Question: I'm trying to create an animation like the one in this gif :

Here is my HTML/SVG/CSS :
'''
<!DOCTYPE html>
<html>
<head>
<title>svg animation logo</title>
<style>
path,
line,
circle {
fill: none;
stroke: #164a07;
stroke-width: 4;
}
svg {
background: #9bc345;
}
</style>
</head>
<body>
<svg width="180" height="180" version="1.1" xmlns="http://www.w3.org/2000/svg" xmlns:xlink="http://www.w3.org/1999/xlink">
<g id="squars">
<path id="sq3" d="m 55.693069,108.71287 20.940594,0.44555 0.891089,21.38613 -21.831683,-0.44554 z"/>
<path id="sq2" d="m 54.56835,75.965348 20.940594,0.44555 0.891089,21.386127 -21.831683,-0.44554 z"/>
<path id="sq1" d="m 55.459439,43.886141 20.940594,0.44555 0.891089,21.386127 -21.831683,-0.44554 z"/>
</g>
<g id="ticks">
<path id="tick1" d="m 60.136501,49.945523 6.237623,7.79703 c 0,0 6.014852,-16.930694 12.252476,-16.707921 6.237623,0.222772 -0.222773,0.222772 -0.222773,0.222772"/>
<path id="tick2" d="m 60.816832,82.871287 6.237623,7.79703 c 0,0 6.014852,-16.930694 12.252476,-16.707921 6.237623,0.222772 -0.222773,0.222772 -0.222773,0.222772"/>
<path id="tick3" d="m 60.359273,<PHONE> 6.237623,7.79703 c 0,0 6.014852,-16.93069 12.252476,-16.70792 6.237623,0.22277 -0.222773,0.22277 -0.222773,0.22277"/>
</body>
</html>
'''
I can hide the checkmarks with a mask :
'''
<defs>
<mask id="mmm">
<rect width="180" height="50" x="0" y="92" fill="black" />
<rect width="180" height="98" x="0" y="0" fill="white" />
</mask>
</defs>
'''
But I can't figure out how to have them animate in. I think that I need to use '<animateTransform attributeName="transform"' but I don't really understand how to do it. Can someone please help me with this?
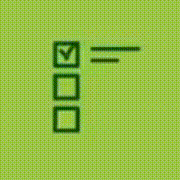
Answer: I think that it would make more sense to animate the <URL>. With that, you can control the part of the path that should be visible. The 'pathLength' attribute determines the full length of the path and then the first value in the 'stroke-dasharray' attribute controls the length of the stroke.
I "chained" together all the animation, so that they begin one after the other.
'''
path,
line,
circle {
fill: none;
stroke: #164a07;
stroke-width: 4;
}
svg {
background: #9bc345;
}
'''
'''
<svg width="180" height="180" version="1.1" xmlns="http://www.w3.org/2000/svg">
<g id="squars">
<path id="sq3" d="m 55.693069,108.71287 20.940594,0.44555 0.891089,21.38613 -21.831683,-0.44554 z"/>
<path id="sq2" d="m 54.56835,75.965348 20.940594,0.44555 0.891089,21.386127 -21.831683,-0.44554 z"/>
<path id="sq1" d="m 55.459439,43.886141 20.940594,0.44555 0.891089,21.386127 -21.831683,-0.44554 z"/>
</g>
<g id="ticks">
<path id="tick1" d="m 60.136501,49.945523 6.237623,7.79703 c 0,0 6.014852,-16.930694 12.252476,-16.707921 6.237623,0.222772 -0.222773,0.222772 -0.222773,0.222772" pathLength="10" stroke-dasharray="0 10">
<animate id="ani1" attributeName="stroke-dasharray" begin="1s" values="0 10;10 10" dur="1.5s" fill="freeze" />
</path>
<path id="tick2" d="m 60.816832,82.871287 6.237623,7.79703 c 0,0 6.014852,-16.930694 12.252476,-16.707921 6.237623,0.222772 -0.222773,0.222772 -0.222773,0.222772" pathLength="10" stroke-dasharray="0 10">
<animate id="ani2" attributeName="stroke-dasharray" begin="ani1.end" values="0 10;10 10" dur="1.5s" fill="freeze" />
</path>
<path id="tick3" d="m 60.359273,<PHONE> 6.237623,7.79703 c 0,0 6.014852,-16.93069 12.252476,-16.70792 6.237623,0.22277 -0.222773,0.22277 -0.222773,0.22277" pathLength="10" stroke-dasharray="0 10">
<animate id="ani3" attributeName="stroke-dasharray" begin="ani2.end" values="0 10;10 10" dur="1.5s" fill="freeze" />
</path>
</g>
</svg>
'''
And you can basically do the same kind of animation on the text/lines that need to be to the right.